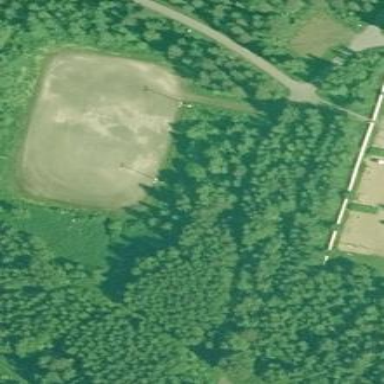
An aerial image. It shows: Multi-sport pitch with fine gravel surface for leisure land activities.